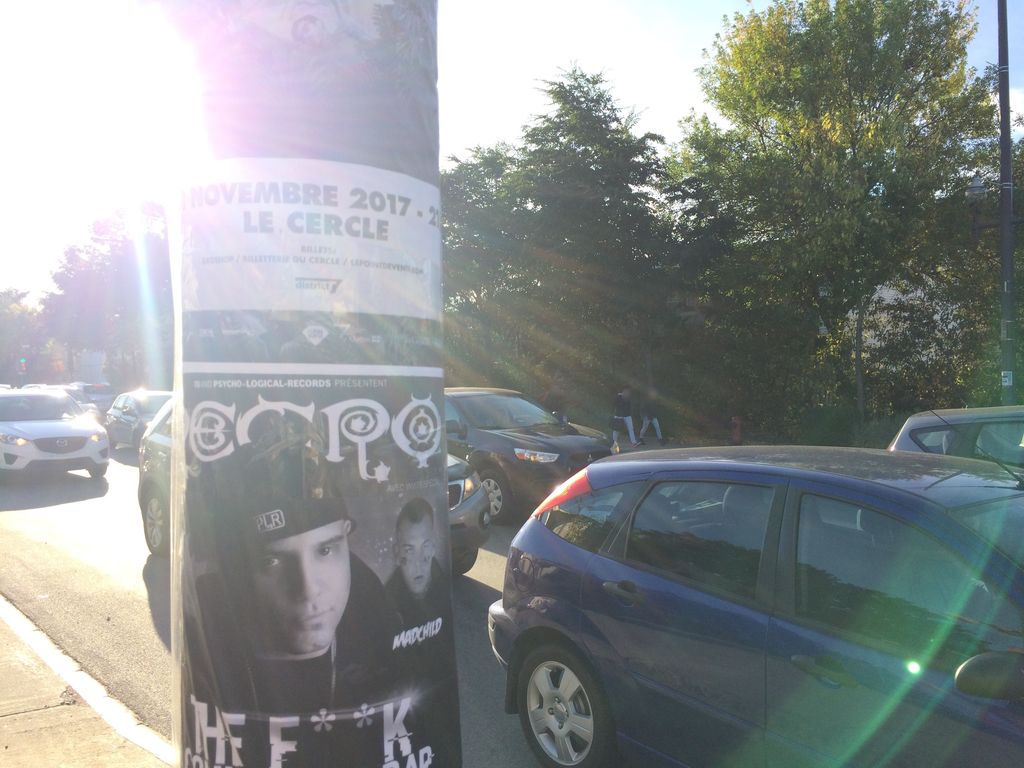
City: quebec_city